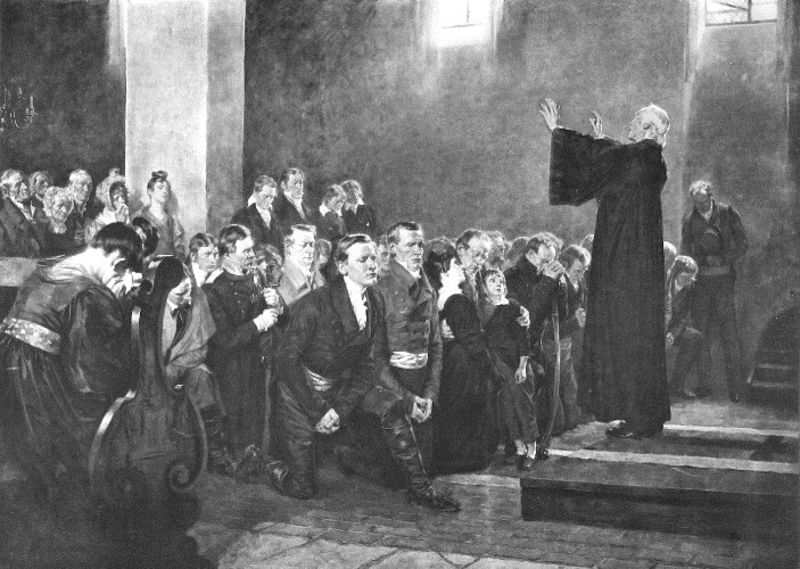
Titel: Einsegnung Freiwilliger im Jahre 1813
Künstler: Rudolf Schuster
Standort: Karlsruhe
Institution: Staatliche Kunsthalle Karlsruhe
Schlagwörter: dunkel, gemälde, mann, schatten, umhang, weiß, frauen, menschen, fenster, frau, geste, grau, hut, kleid, köpfe, lampe, licht, männer, pfeiler, profil, schwarz, säule, zeichnung, gürtel, leute, malerei, menge, versammlung, zylinder, anzug, gesichter, wand, arme, trauer, hände, kirche, gewand, haare, kutte, familie, kind, gesang, kinder, haltung, knaben, rede, bank, besucher, empore, ölgemälde, krieg, querformat, treppe, soldaten, gefaltet, gestühl, robe, kronleuchter, lüster, stufe, stufen, podest, knie, geneigt, konzentration, foto, fotografie, kreuz, religion, weinen, schlicht, schwarz weiss, säbel, uniform, knien, bürger, volk, stiefel, beten, gebet, habit, zeremonie, menschenmenge, altar, bänke, erheben, kerzenleuchter, kirchenbank, andächtig, talar, prediger, kirchenbänke, pfarrer, beugen, karg, kniend, andacht, gemeinde, gottesdienst, knieen, messe, pastor, priester, segen, segnen, segnung, mönch, predigt, protestantismus, männder, senken, admiral, heilig, armut, betend, zuhörer, fot, wort, demut, gläubig, gläubige, offiziere, verkündigung, armleuchter, calvinismus, viele menschen, voll, evangelisch, segensgestus, weihe, heiliger geist, niederknien, kirchgänger, reitstiefel, kniet, kleriker, protestanten, segnend, betet, demütig, soutane, männer frauen, bauk, wort gottes, gottestdienst, mänke, sing, kirhenbank, gemeine, genigt, fonster, priesterseminar